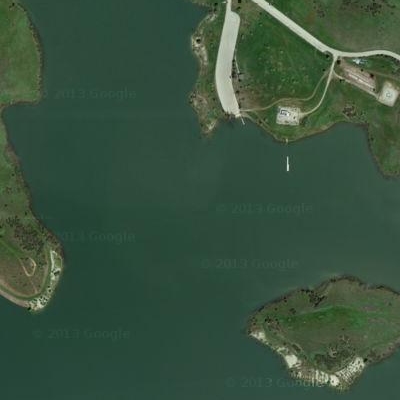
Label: dRiverLake